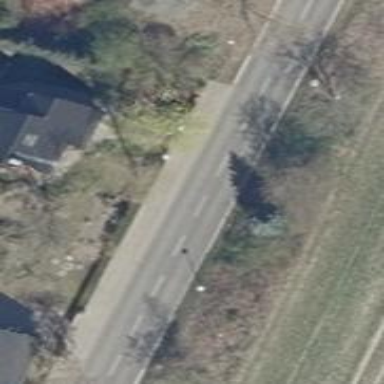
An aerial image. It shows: Unclassified road with asphalt surface and sidewalk on the left.